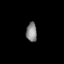
Tissue: prostate
Cell type: Myeloid cells
Senescence score: 0.3611
Nuclear area (px): 196
Mean DAPI intensity: 138.679